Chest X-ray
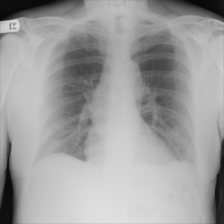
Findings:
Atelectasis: negative
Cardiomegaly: negative
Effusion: negative
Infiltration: negative
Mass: negative
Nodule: negative
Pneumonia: negative
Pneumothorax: negative
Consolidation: negative
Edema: negative
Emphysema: negative
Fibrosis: negative
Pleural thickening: negative
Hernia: negative